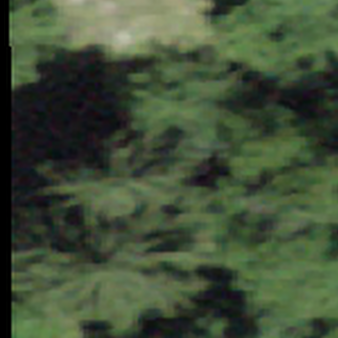
Label: other